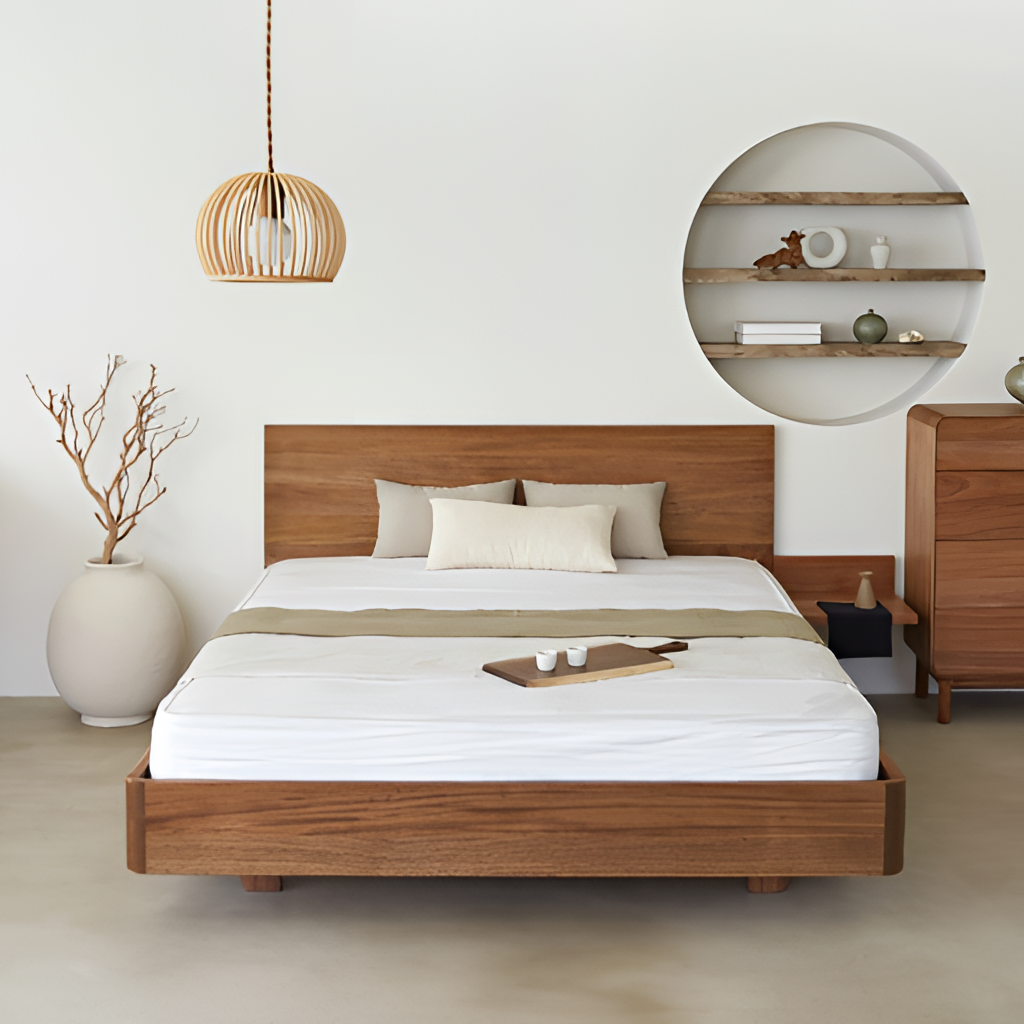
bedroom, wood bed, minimalist, paint wallpaper, with solid pattern, beige concrete flooring, with smooth pattern